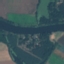
Label: River